Field crop: maize
Growth stage: 2
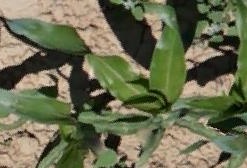
Species: maize